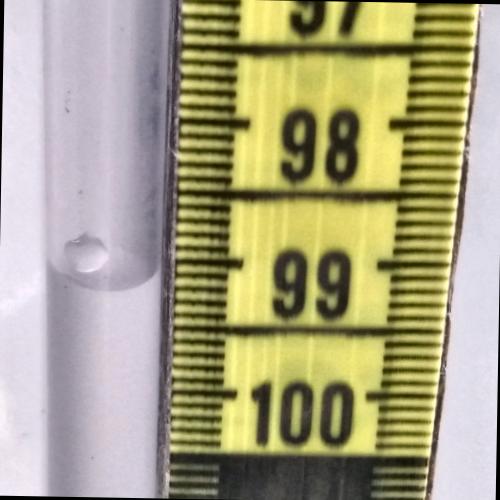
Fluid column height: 99.2 cm